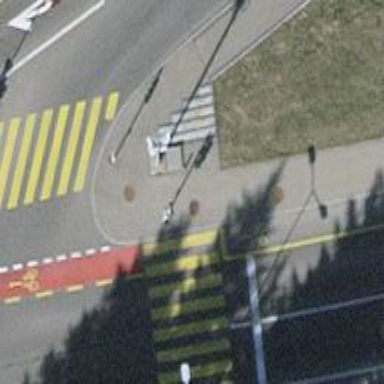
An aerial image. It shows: Kerb barrier.